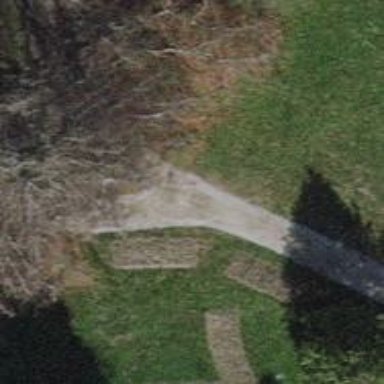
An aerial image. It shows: Compacted path.